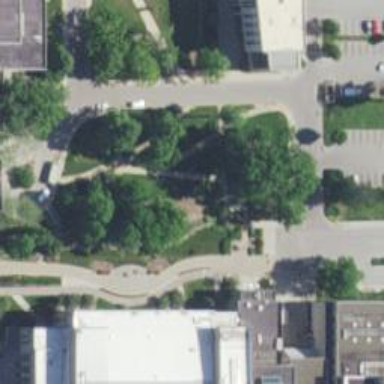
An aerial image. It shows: Historic memorial featuring statue.